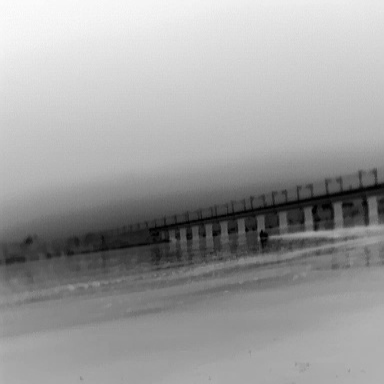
There is a warship in the infrared image.